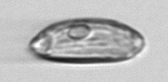
Label: Katodinium_or_Torodinium